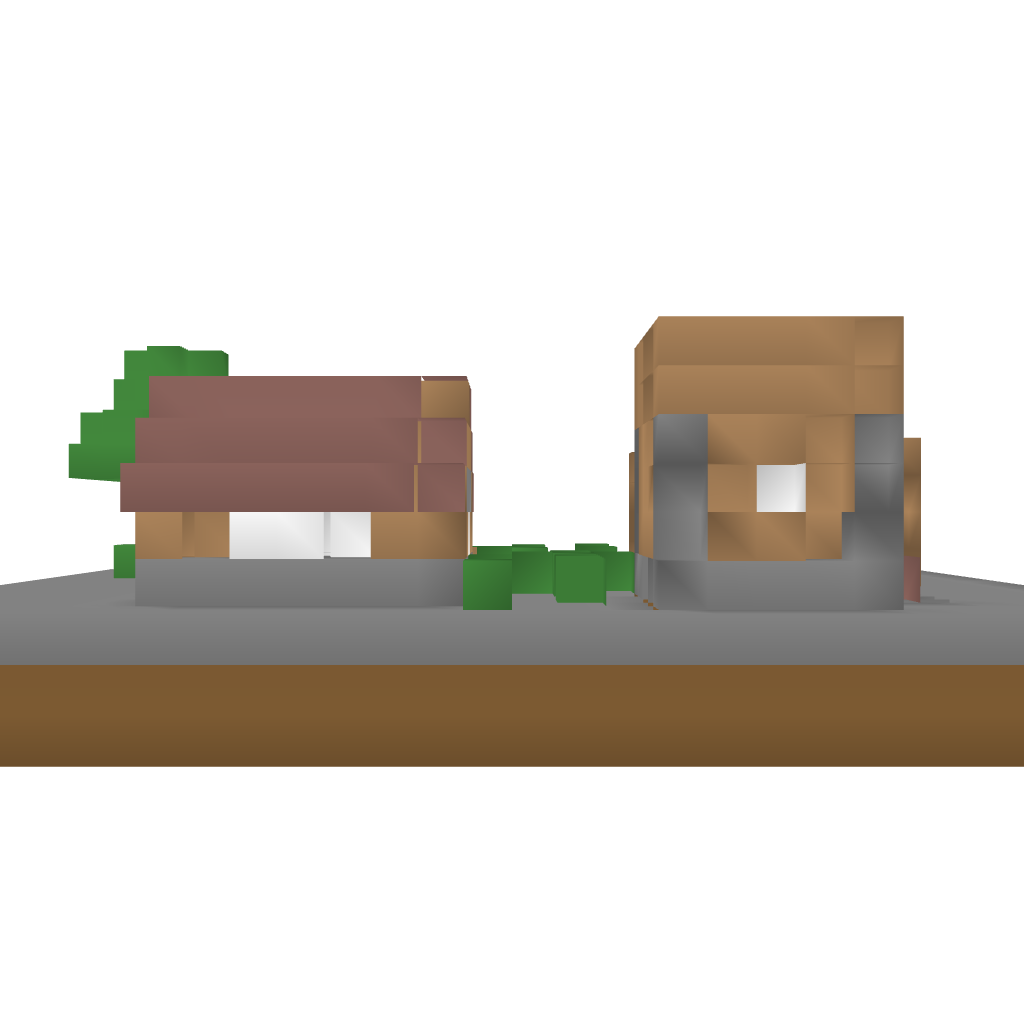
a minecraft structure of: cozy start house bad low quality